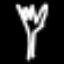
Label: fork